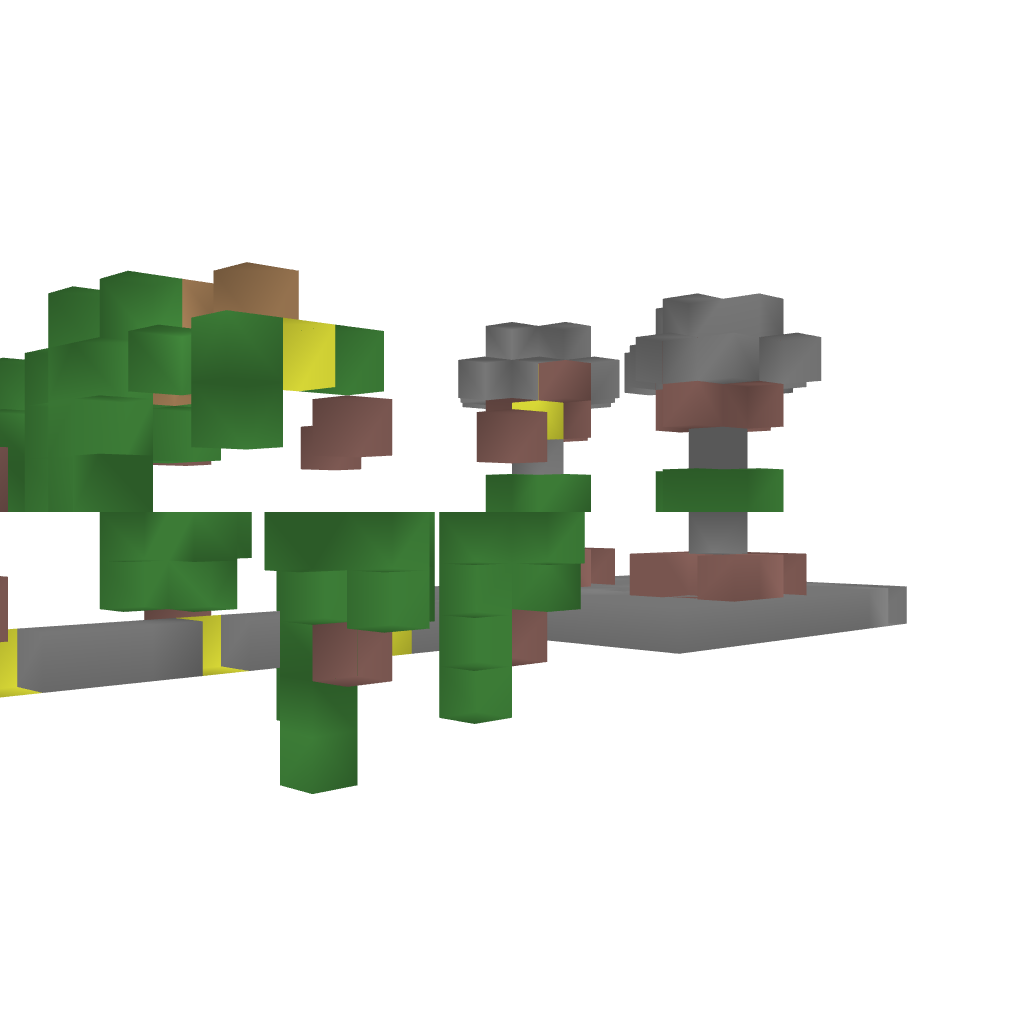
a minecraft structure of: Spawn for adventure maps bad low quality